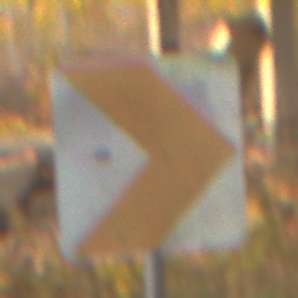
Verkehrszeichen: RichtungstafelnInKurvenKleinLinks
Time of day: SunriseSunset
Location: Roofed (Suburban)
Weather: Clear
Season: NotSpecified
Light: Natural